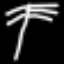
Label: palm tree